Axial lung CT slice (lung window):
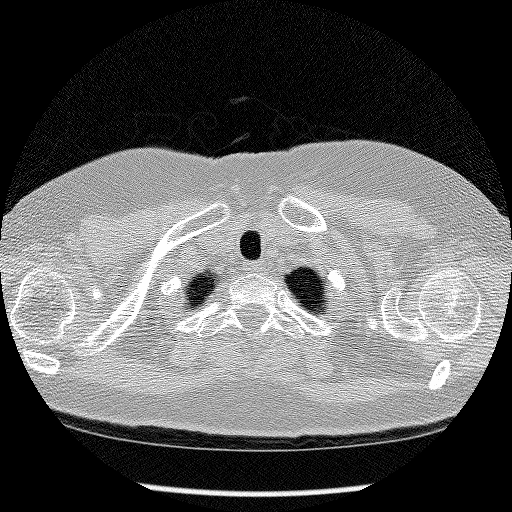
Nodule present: no